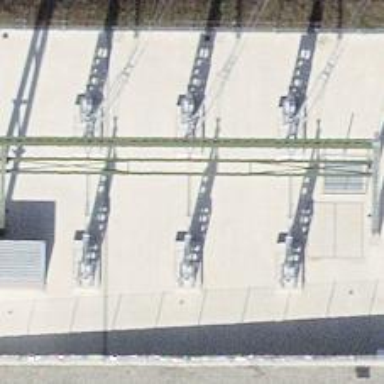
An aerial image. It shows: Three power lines with cables.